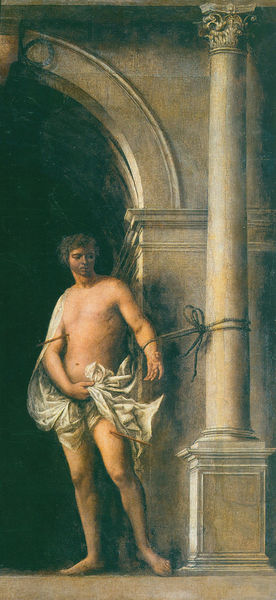
Titel: Heiliger Bartholomäus und Heiliger Sebastian
Künstler: Sebastiano del Piombo
Institution: Venedig, San Bartolomeo di Rialto
Schlagwörter: dunkel, gemälde, mann, nackt, weiß, grün, schwarz, säule, tuch, malerei, schleife, mensch, bild, haare, schnur, fesseln, seile, ornamente, stuck, posament, tor, pfosten, hüften, torbogen, seil, traurigkeit, ganzkörper, jüngling, gebunden, märtyrer, korinthisch, fessel, gefesselt, lockiges haar, gefangenschaft, bogenb, drkor, säiule, nackter körper